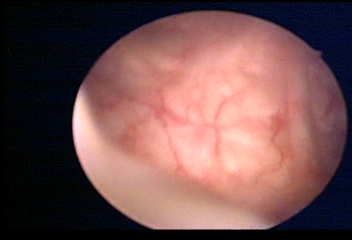
Modality: WLC
Class: Normal mucosa
Bladder cancer association: No